Question: We have a multi tier app that have a lot of dependencies. We use Autofac and MEF so that all the components can register their own dependencies in init modules. That way, the "higher" components doesn't have to know all the dependencies graph. It just register the component it needs, and the rest comes along. At the higher level, there is a WCF facade app that imports almost all of our DLL and register them with Autofac. It works fine, but since the repository layer depends on EntityFramework, I get the infamous error :
> No Entity Framework provider found for the ADO.NET provider with
invariant name 'System.Data.SqlClient'. Make sure the provider is
registered in the 'entityFramework' section of the application config
file
The only way I found not to have this error is to directly reference EntityFramework.SqlServer in the WCF facade project. But I'd like to leave the responsabllity of this to the repo layer itself. So I would need a way to somehow load the dll and register the System.Data.SqlClient. Does anyone know a way to do so or am I just dreaming ? It's my first time with both Autofac and MEF and I'm far from an expert in DI.
Since it is highly conceptual, here is a little schema with source code to help you understand better :

Get readeable version <URL>
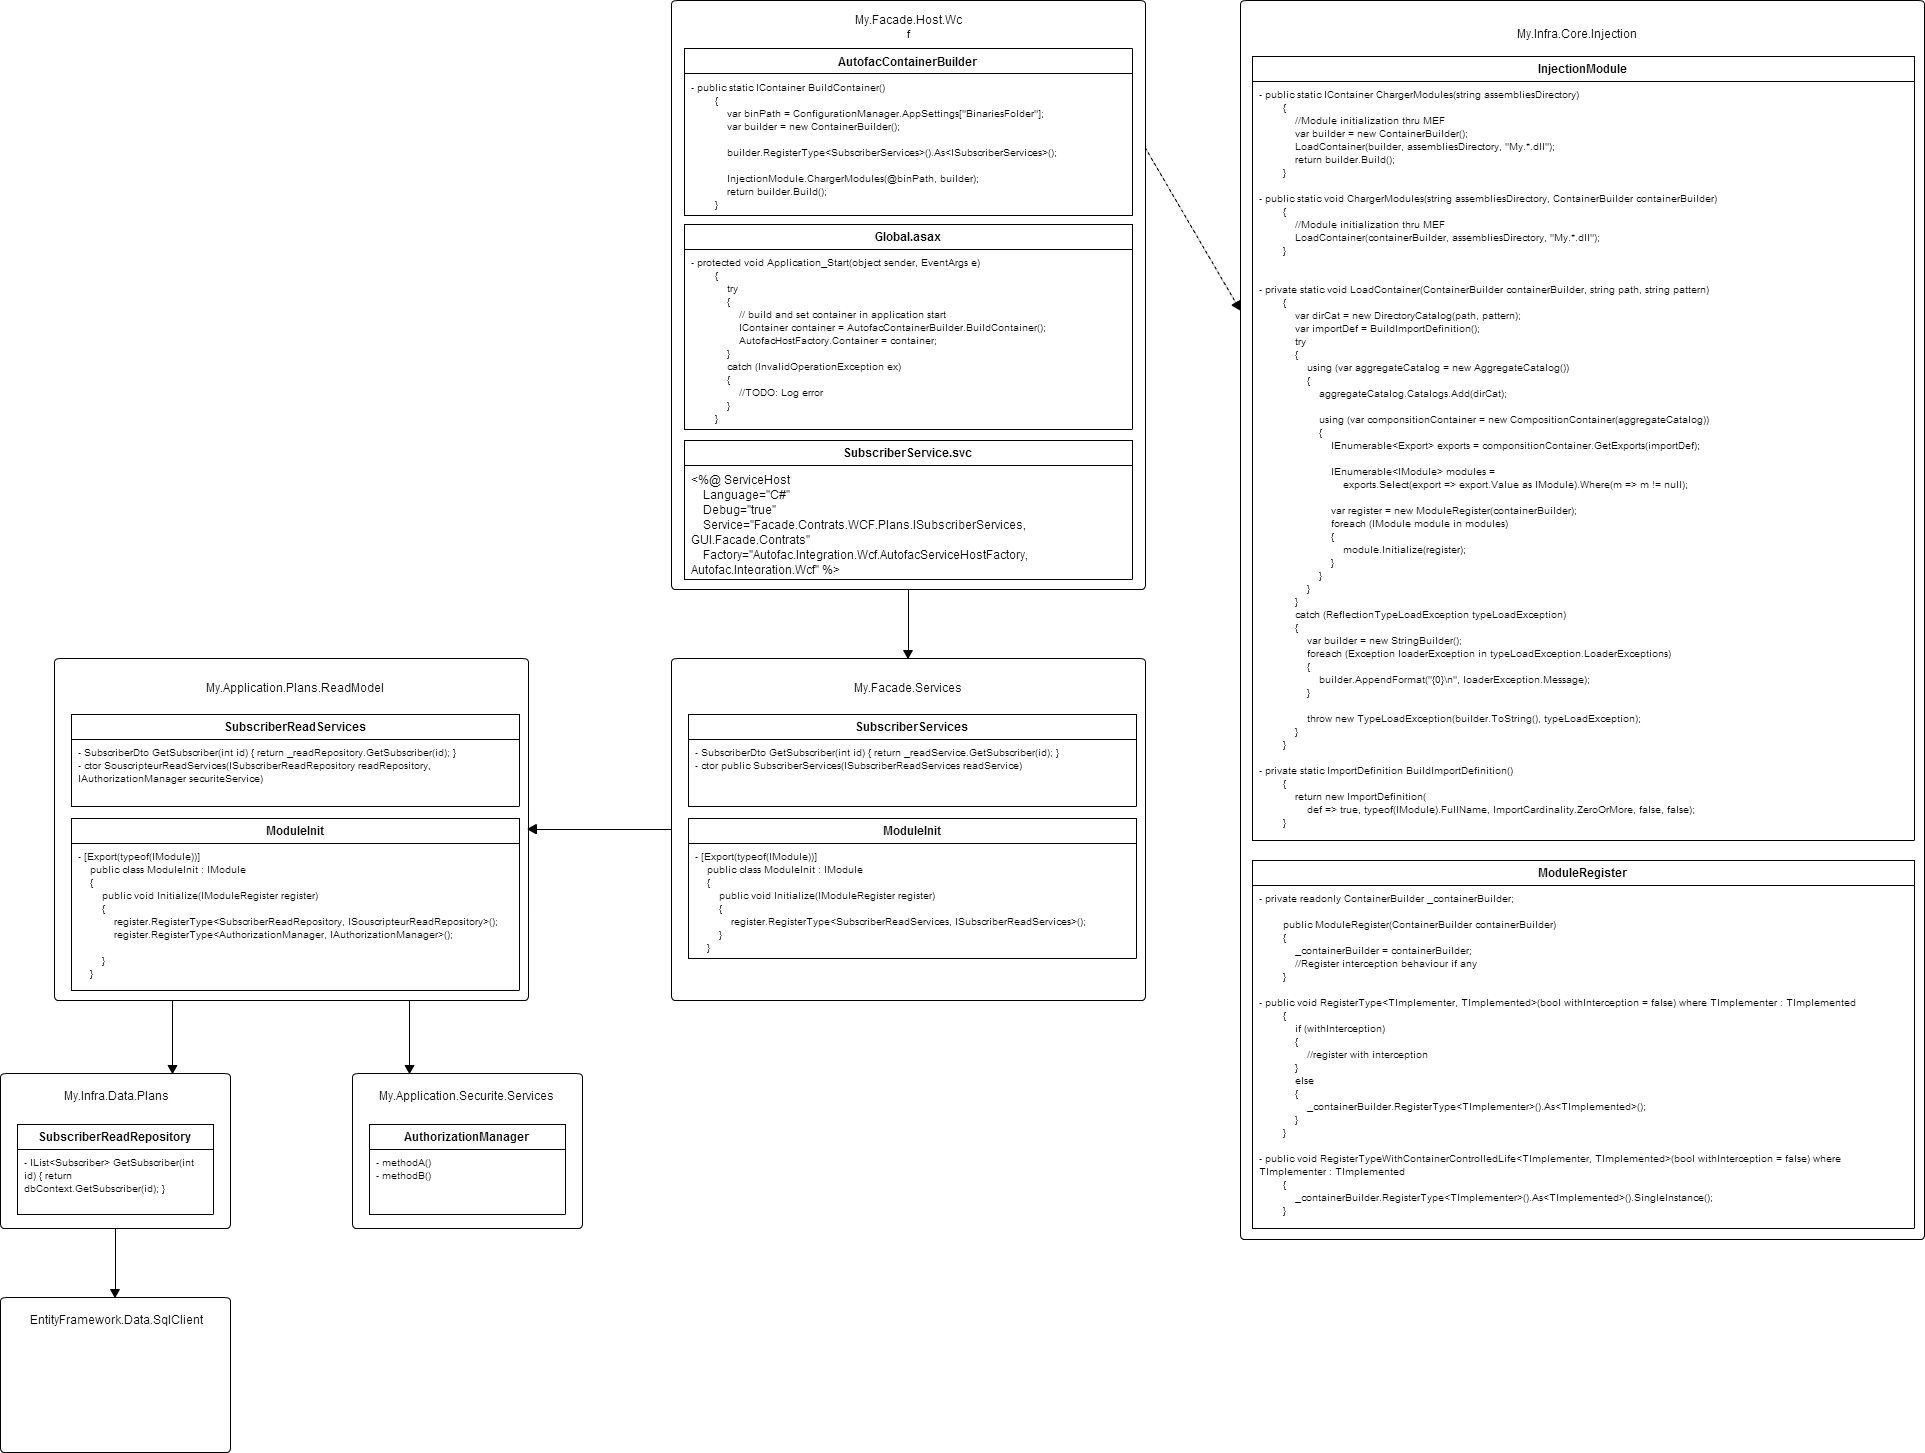
Answer: Perhaps you could take a look at <URL>.
1. Create a custom DbConfiguration public class MyDbConfiguration : DbConfiguration
{
public MyDbConfiguration()
{
// Other configuration stuff like SetDefaultConnectionFactory
SetProviderServices(
"System.Data.SqlClient",
System.Data.Entity.SqlServer.SqlProviderServices.Instance);
}
}
2. Add a DbConfigurationTypeAttribute to your DbContext [DbConfigurationType(typeof(MyDbConfiguration))]
public class MyDbContext : DbContext
{ }
or [DbConfigurationType("MyNamespace.MyDbConfiguration, MyAssembly")]
public class MyDbContext : DbContext
{ }
3. Remove entityFramework configuration from the app.config file
For your top level project to find assemblies referenced by your MEF components, if you're able/willing to add something to the app.config, maybe you could use something like:
'''
<runtime>
<assemblyBinding xmlns="urn:schemas-microsoft-com:asm.v1">
<probing privatePath="Libs"/>
</assemblyBinding>
</runtime>
'''
It would still be a dependency, in a sense, but you do have to add a search path for MEF...
<URL>